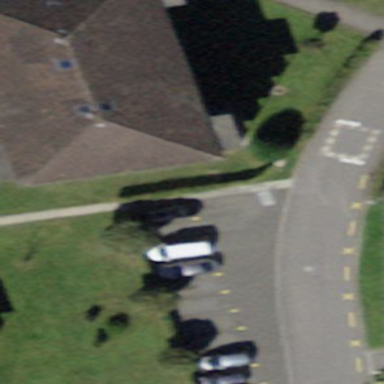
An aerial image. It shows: Street-side parking area.